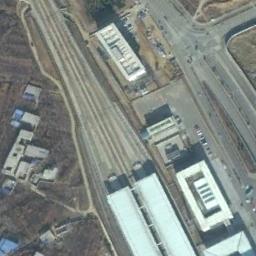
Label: railway_station